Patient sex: M
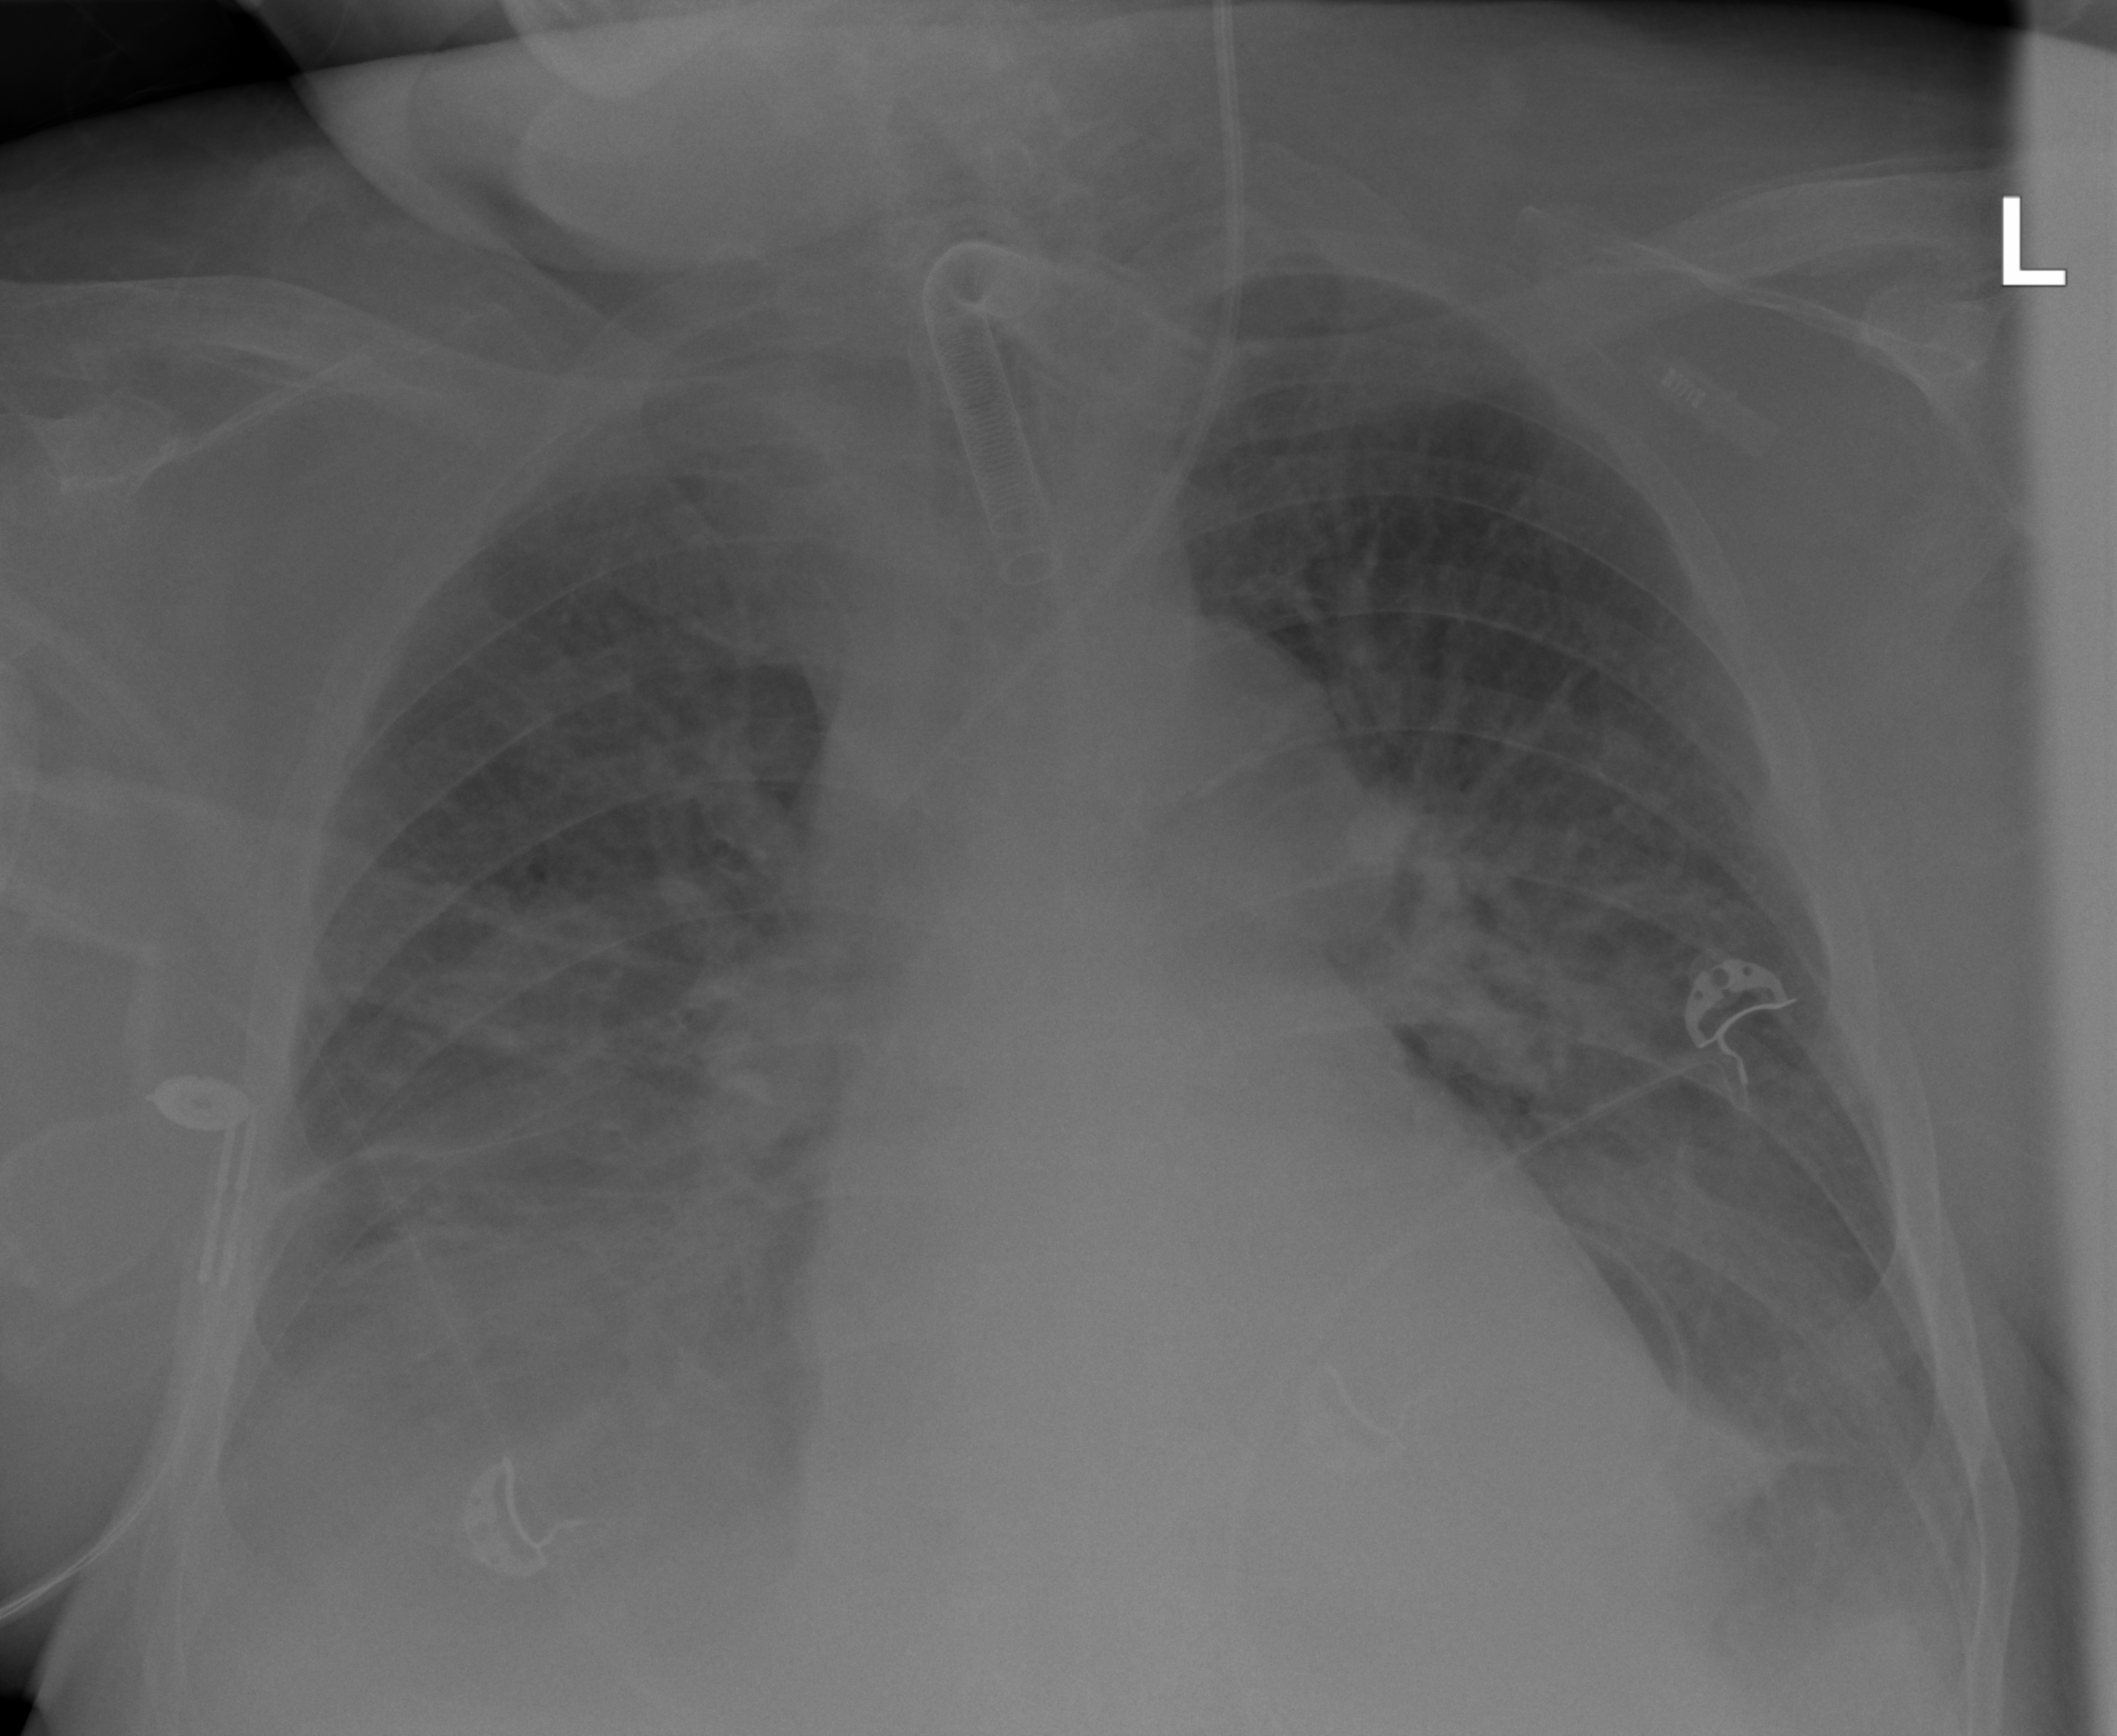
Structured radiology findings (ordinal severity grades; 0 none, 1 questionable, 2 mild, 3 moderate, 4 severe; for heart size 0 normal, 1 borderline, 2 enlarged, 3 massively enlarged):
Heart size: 1
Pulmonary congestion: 2
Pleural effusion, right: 2
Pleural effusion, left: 2
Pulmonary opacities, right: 2
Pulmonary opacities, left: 2
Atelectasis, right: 3
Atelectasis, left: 3